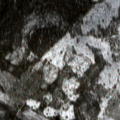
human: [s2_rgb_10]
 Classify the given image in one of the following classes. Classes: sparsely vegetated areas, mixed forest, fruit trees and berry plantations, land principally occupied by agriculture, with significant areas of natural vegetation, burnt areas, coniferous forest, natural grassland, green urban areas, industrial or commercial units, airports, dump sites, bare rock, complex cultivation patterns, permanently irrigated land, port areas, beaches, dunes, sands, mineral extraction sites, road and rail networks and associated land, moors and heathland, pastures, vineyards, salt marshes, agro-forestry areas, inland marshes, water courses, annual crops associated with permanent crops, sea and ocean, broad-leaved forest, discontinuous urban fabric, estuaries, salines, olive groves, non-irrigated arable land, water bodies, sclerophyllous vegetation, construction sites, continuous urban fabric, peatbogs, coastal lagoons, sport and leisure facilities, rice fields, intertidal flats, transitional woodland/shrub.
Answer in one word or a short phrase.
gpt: coniferous forest, transitional woodland/shrub